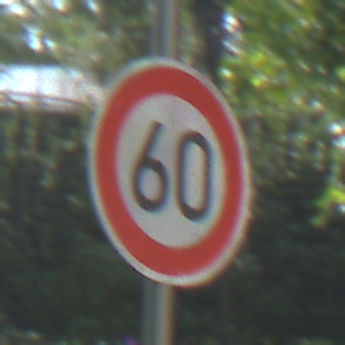
Verkehrszeichen: Geschwindigkeit60
Umgebung: Outdoor, Urban
Tageszeit: MorningAfternoon
Wetter: PartlyCloudy
Licht: Natural
Jahreszeit: NotSpecified
Kontrast: LowContrast